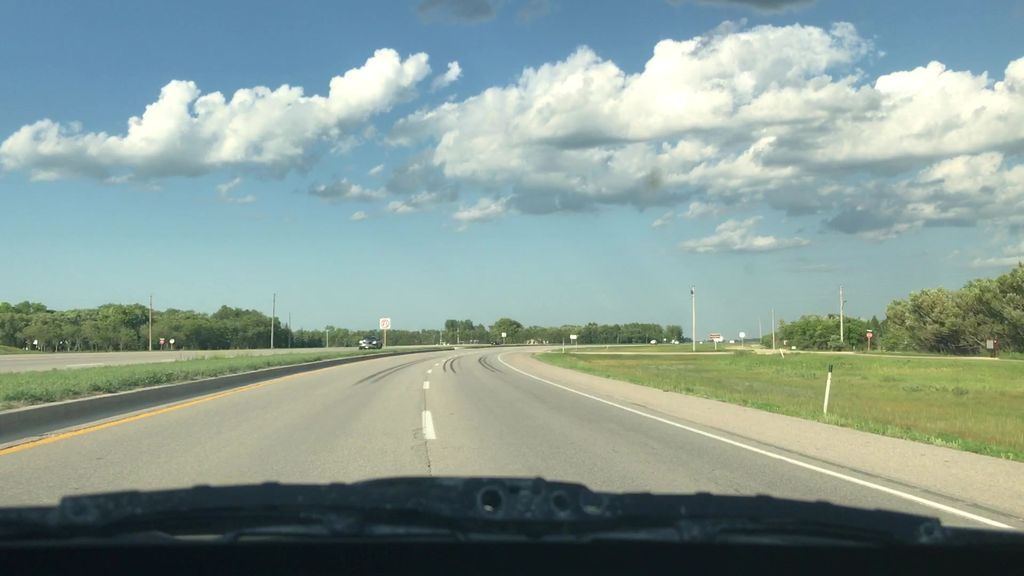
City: winnipeg